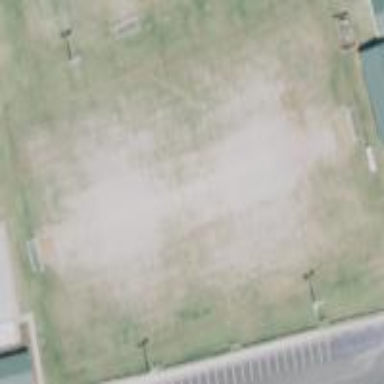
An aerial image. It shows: Soccer pitch designated for leisure and sports activities.